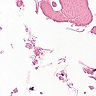
Metastatic tissue present: no